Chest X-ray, PA view. Patient: 53 years old, sex F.
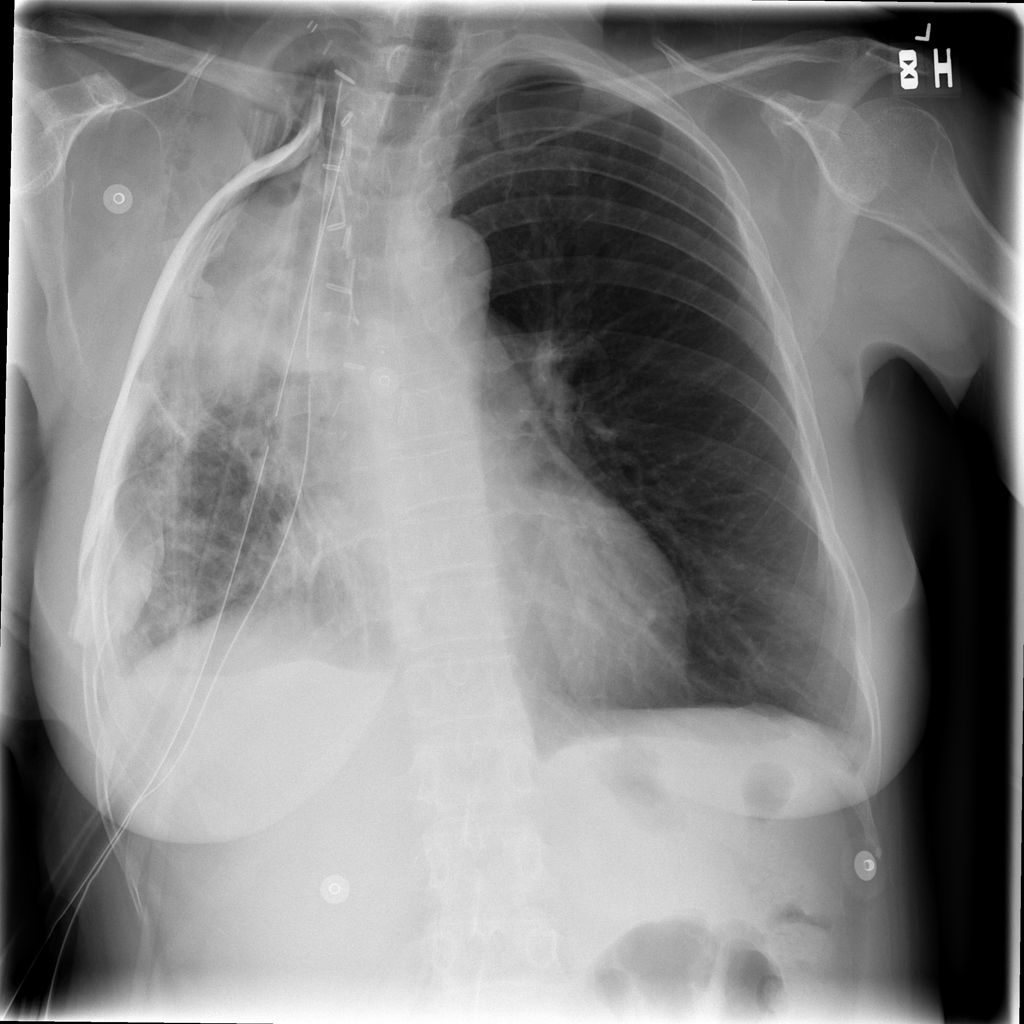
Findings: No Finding